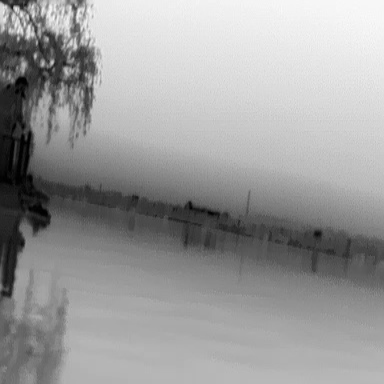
There is a warship in the infrared image.